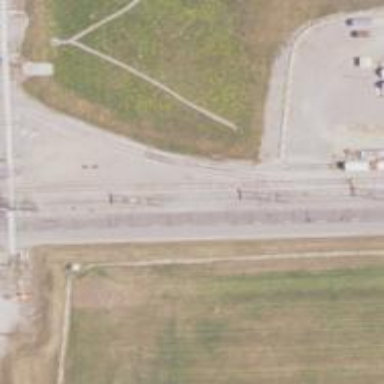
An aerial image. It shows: Railway spur service.